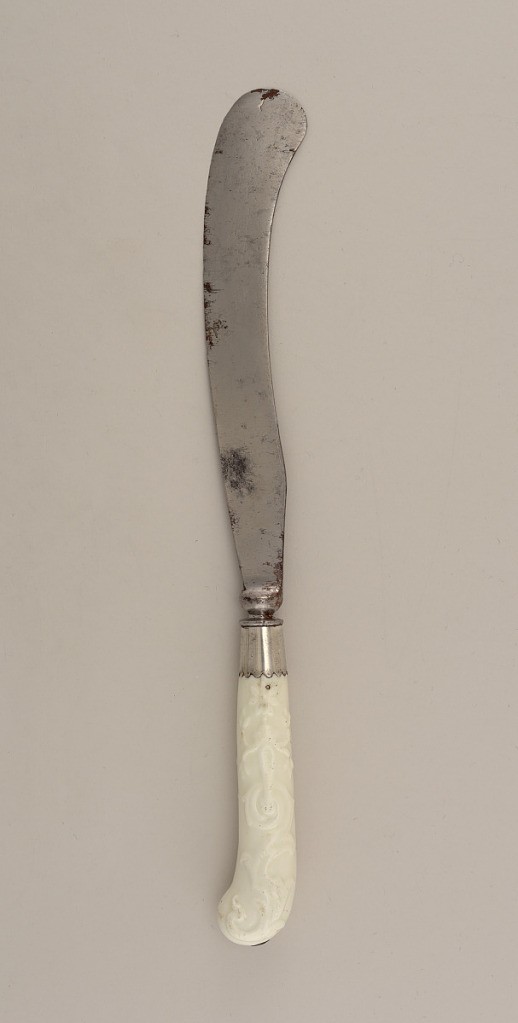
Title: Knife with Porcelain Handle
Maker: Bow Porcelain Manufactory, English, active ca. 1744 – 1776
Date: mid- 18th century
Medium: steel, silver; soft paste porcelain, vitreous enamel
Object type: knife
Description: Sabre-shaped blade, sharply waisted bolster. Silver ferrule with scalloped edge. Pistol-shaped white porcelain handle decorated in relief with scrolls, acanthus leaves and flowers. Small cap on top of handle.